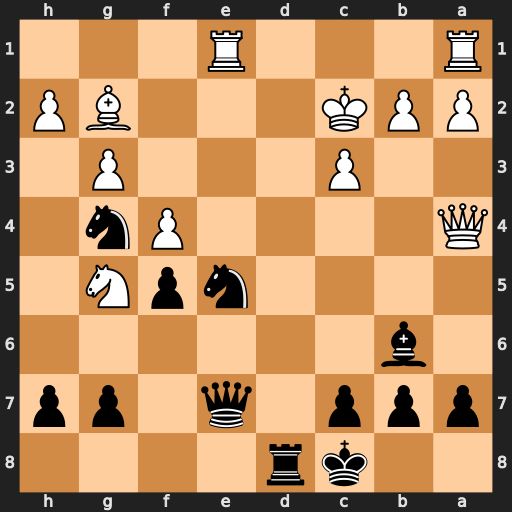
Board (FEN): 2kr4/ppp1q1pp/1b6/4npN1/Q4Pn1/2P3P1/PPK3BP/R3R3
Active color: b
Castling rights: -
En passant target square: -
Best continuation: Ne3+ Rxe3 Bxe3